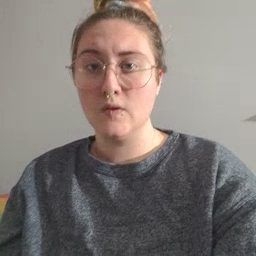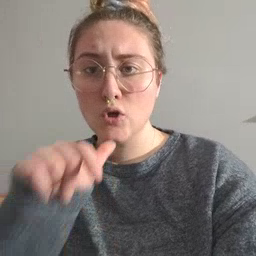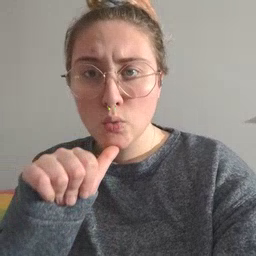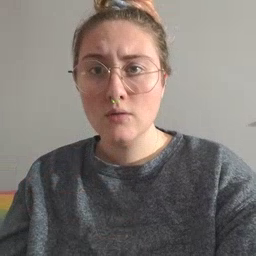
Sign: who